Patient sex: F
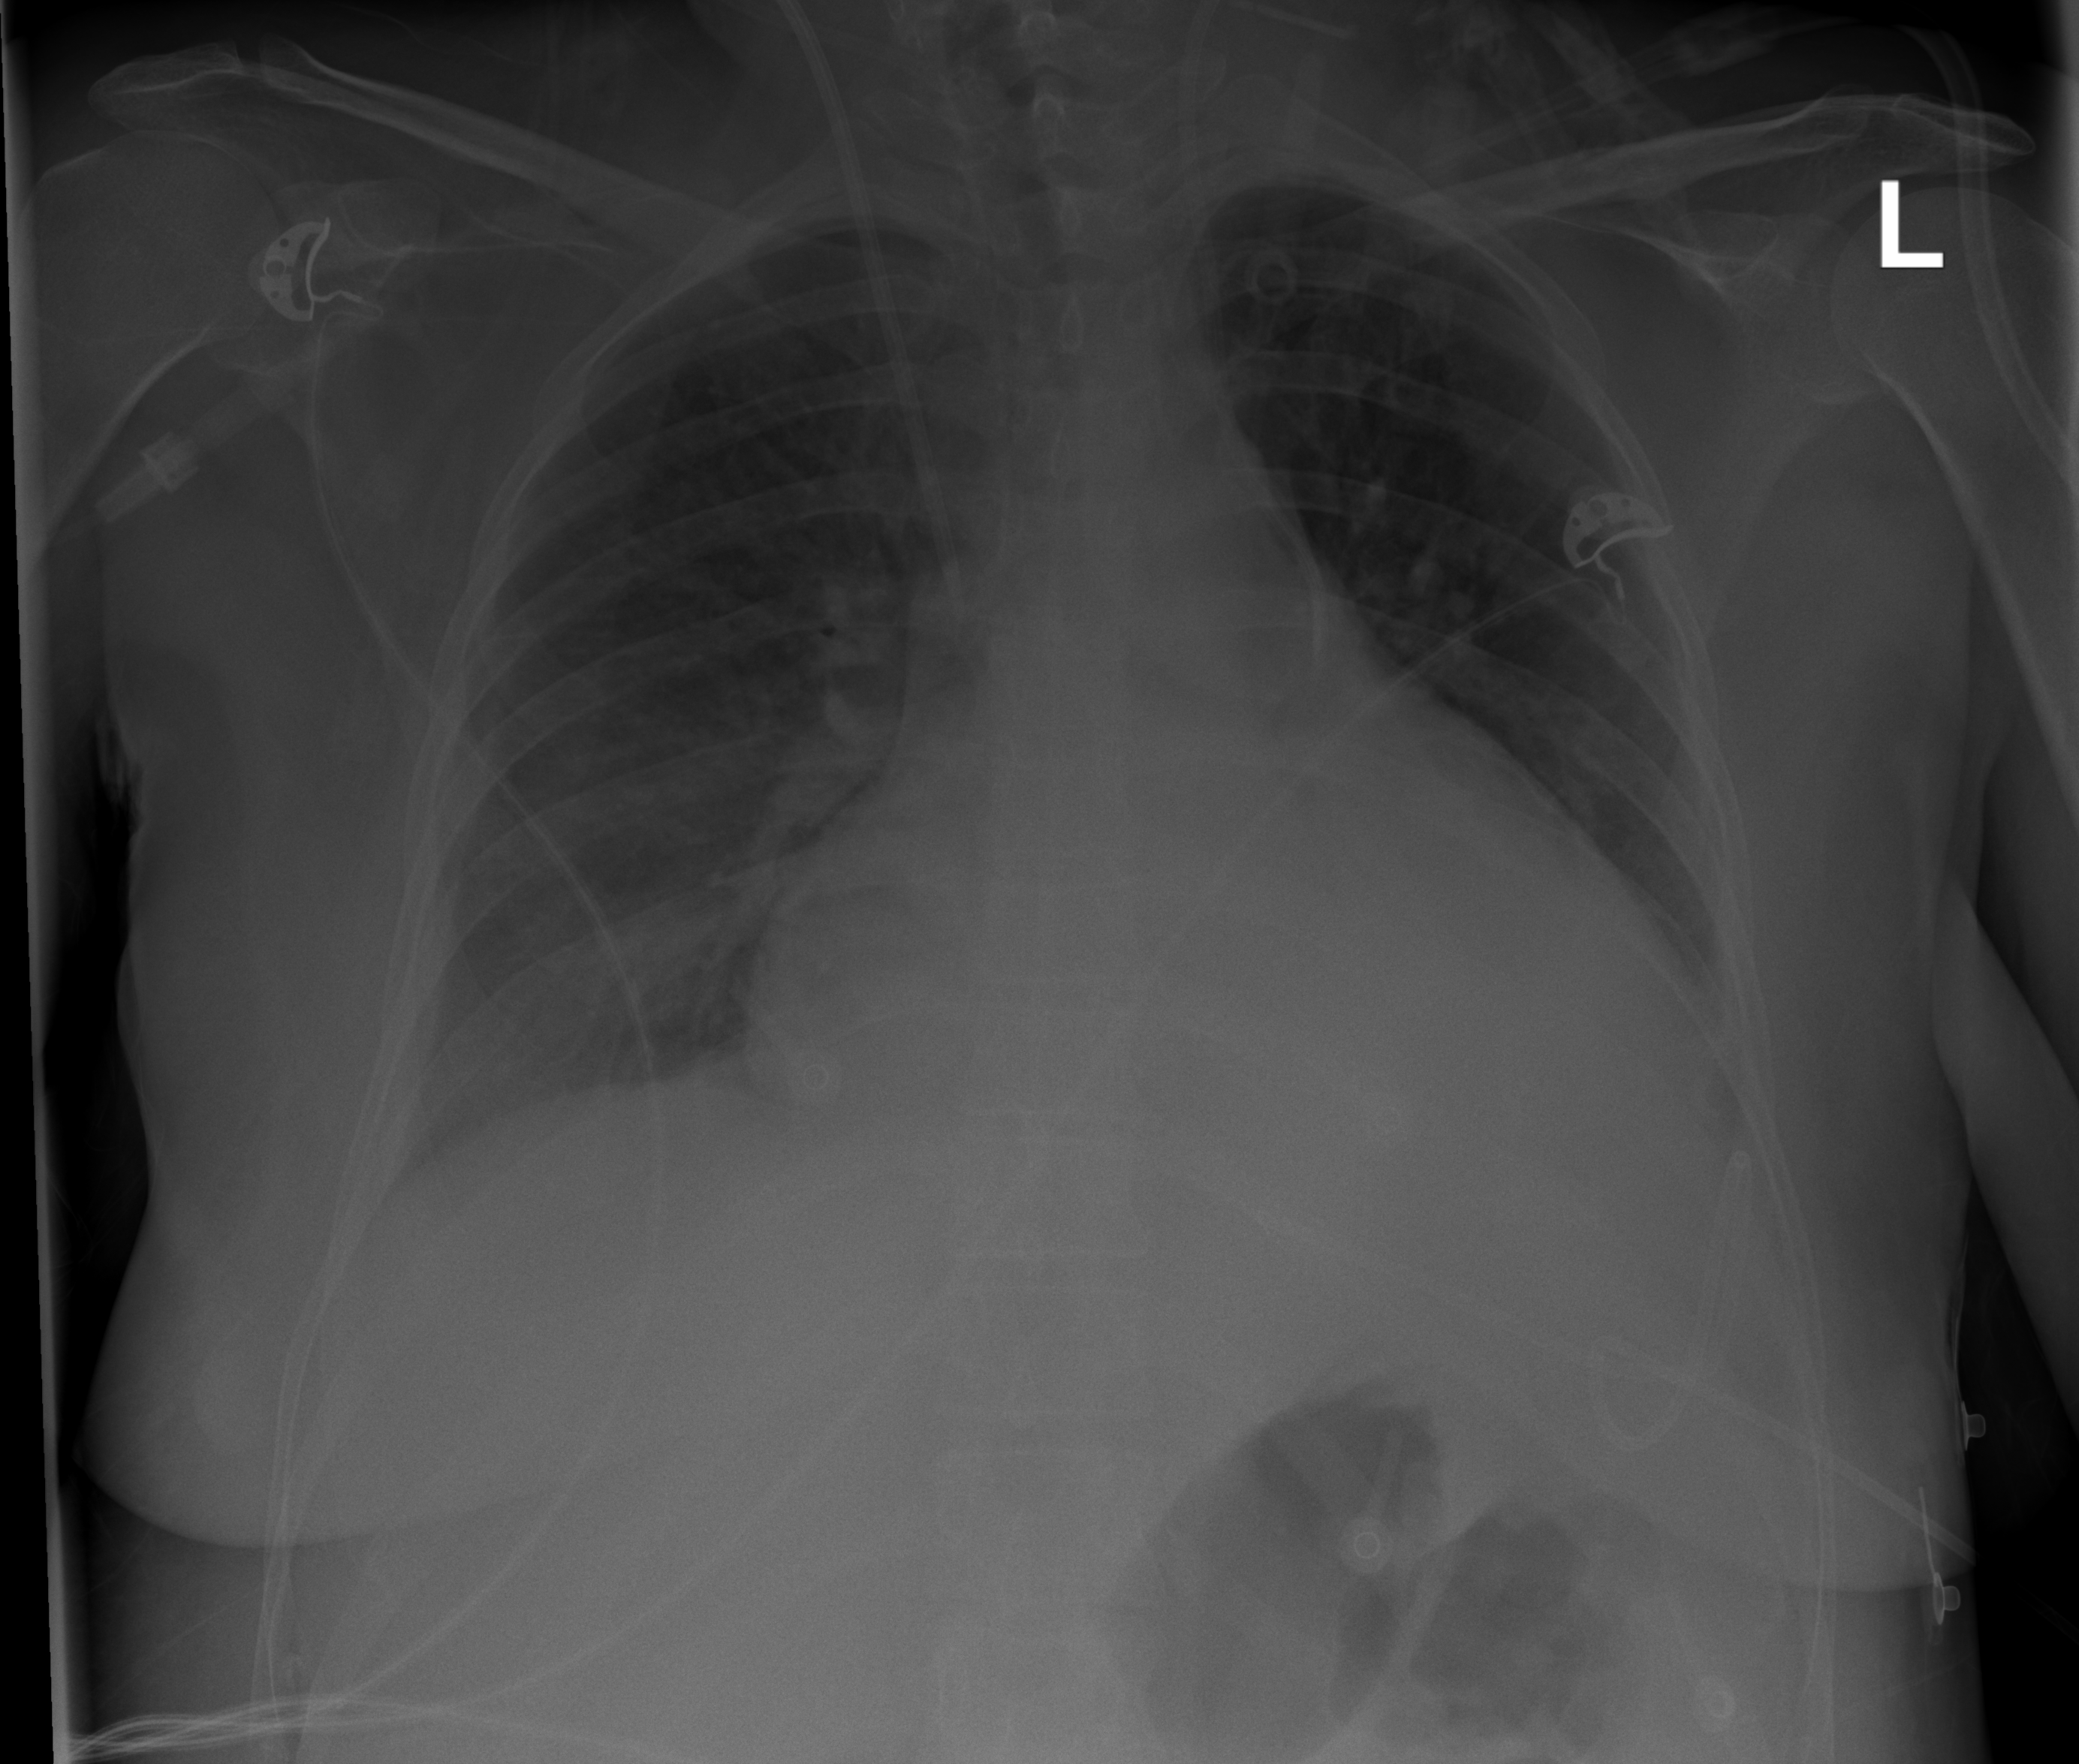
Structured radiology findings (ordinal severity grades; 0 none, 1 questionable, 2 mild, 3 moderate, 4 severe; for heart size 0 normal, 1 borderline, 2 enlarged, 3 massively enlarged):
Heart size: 2
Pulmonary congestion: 0
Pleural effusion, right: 2
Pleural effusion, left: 2
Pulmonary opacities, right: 0
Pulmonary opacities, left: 0
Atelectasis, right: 2
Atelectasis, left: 2